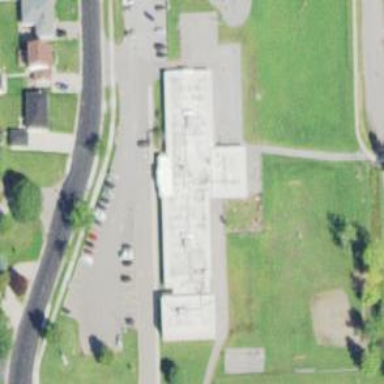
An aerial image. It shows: School.